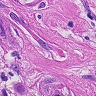
Metastatic tissue present: yes